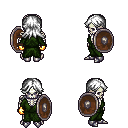
a pixel art fantasy rpg character, male body template, skeleton, green robe, gold greaves, white loose hair, gold gloves, metal boots, shield, four views (front, back, left, right), 2x2 character sprite sheet, small pixel art, hard edges, no anti-aliasing